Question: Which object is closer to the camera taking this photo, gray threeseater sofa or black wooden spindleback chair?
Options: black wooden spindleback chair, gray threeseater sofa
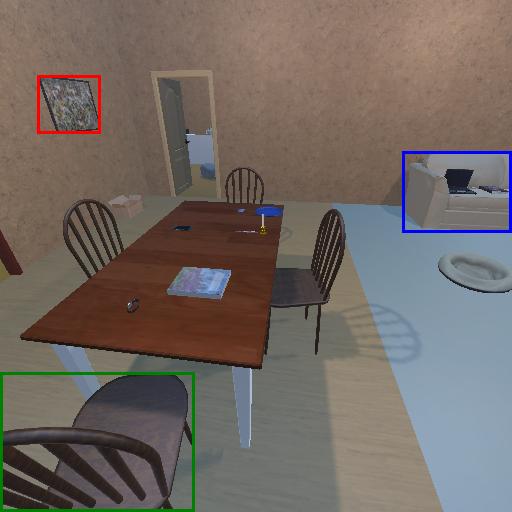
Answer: black wooden spindleback chair